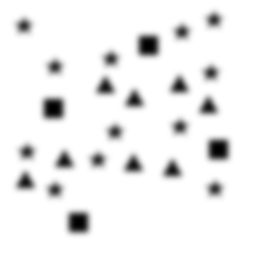
Squares: 4
Triangles: 8
Stars: 12
Total shapes: 24